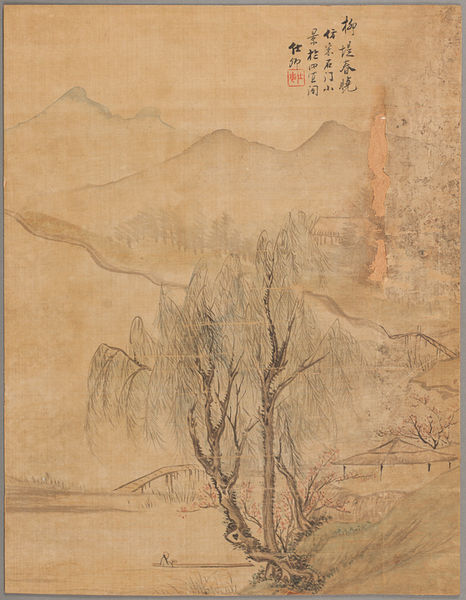
Titel: Willows in the Spring
Künstler: Shi-Men Sung
Standort: Amherst (Massachusetts, USA)
Institution: Mead Art Museum, Amherst College
Schlagwörter: baum, himmel, mann, wasser, grün, teich, ufer, blumen, braun, zeichen, zeichnung, gras, haus, hügel, natur, brücke, boot, japan, schrift, berge, gebirge, dorf, white, black, painting, japanese, schriftzeichen, text, pinsel, china, tree, gedicht, boat, landscape, mountain, mountains, water, bambus, river, drawing, sketch, writing, bridge, ancient, ink, inscription, watercolor, signature, dull, pencil, pond, chinese, shading, asian, stamp, kirschblüte, willow, mist, comic, no, cherry, ilustration, fuji, japaneser, hokusai, hiroshige